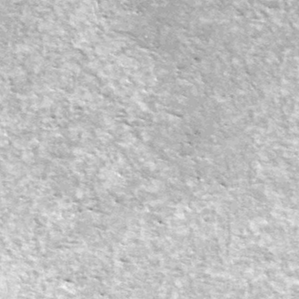
Label: frost